Aerial crown-view tile of a tropical tree (Barro Colorado Island, Panama), acquired 20240813:
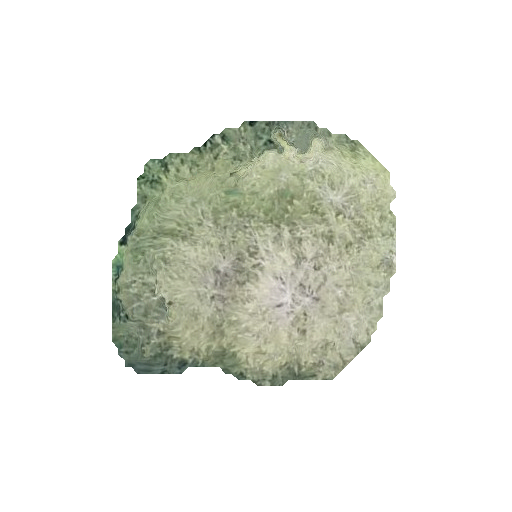
Species: Quararibea asterolepis
GBIF accepted scientific name: Quararibea asterolepis
Crown area: 92.107 m²